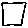
Label: square